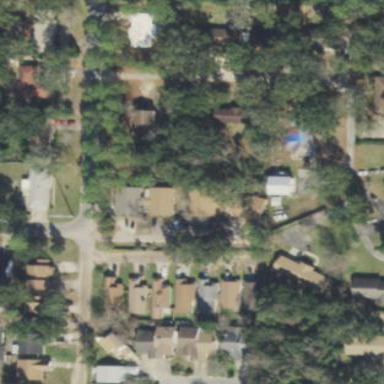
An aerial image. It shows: Residential area consisting of single-family homes.